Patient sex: F
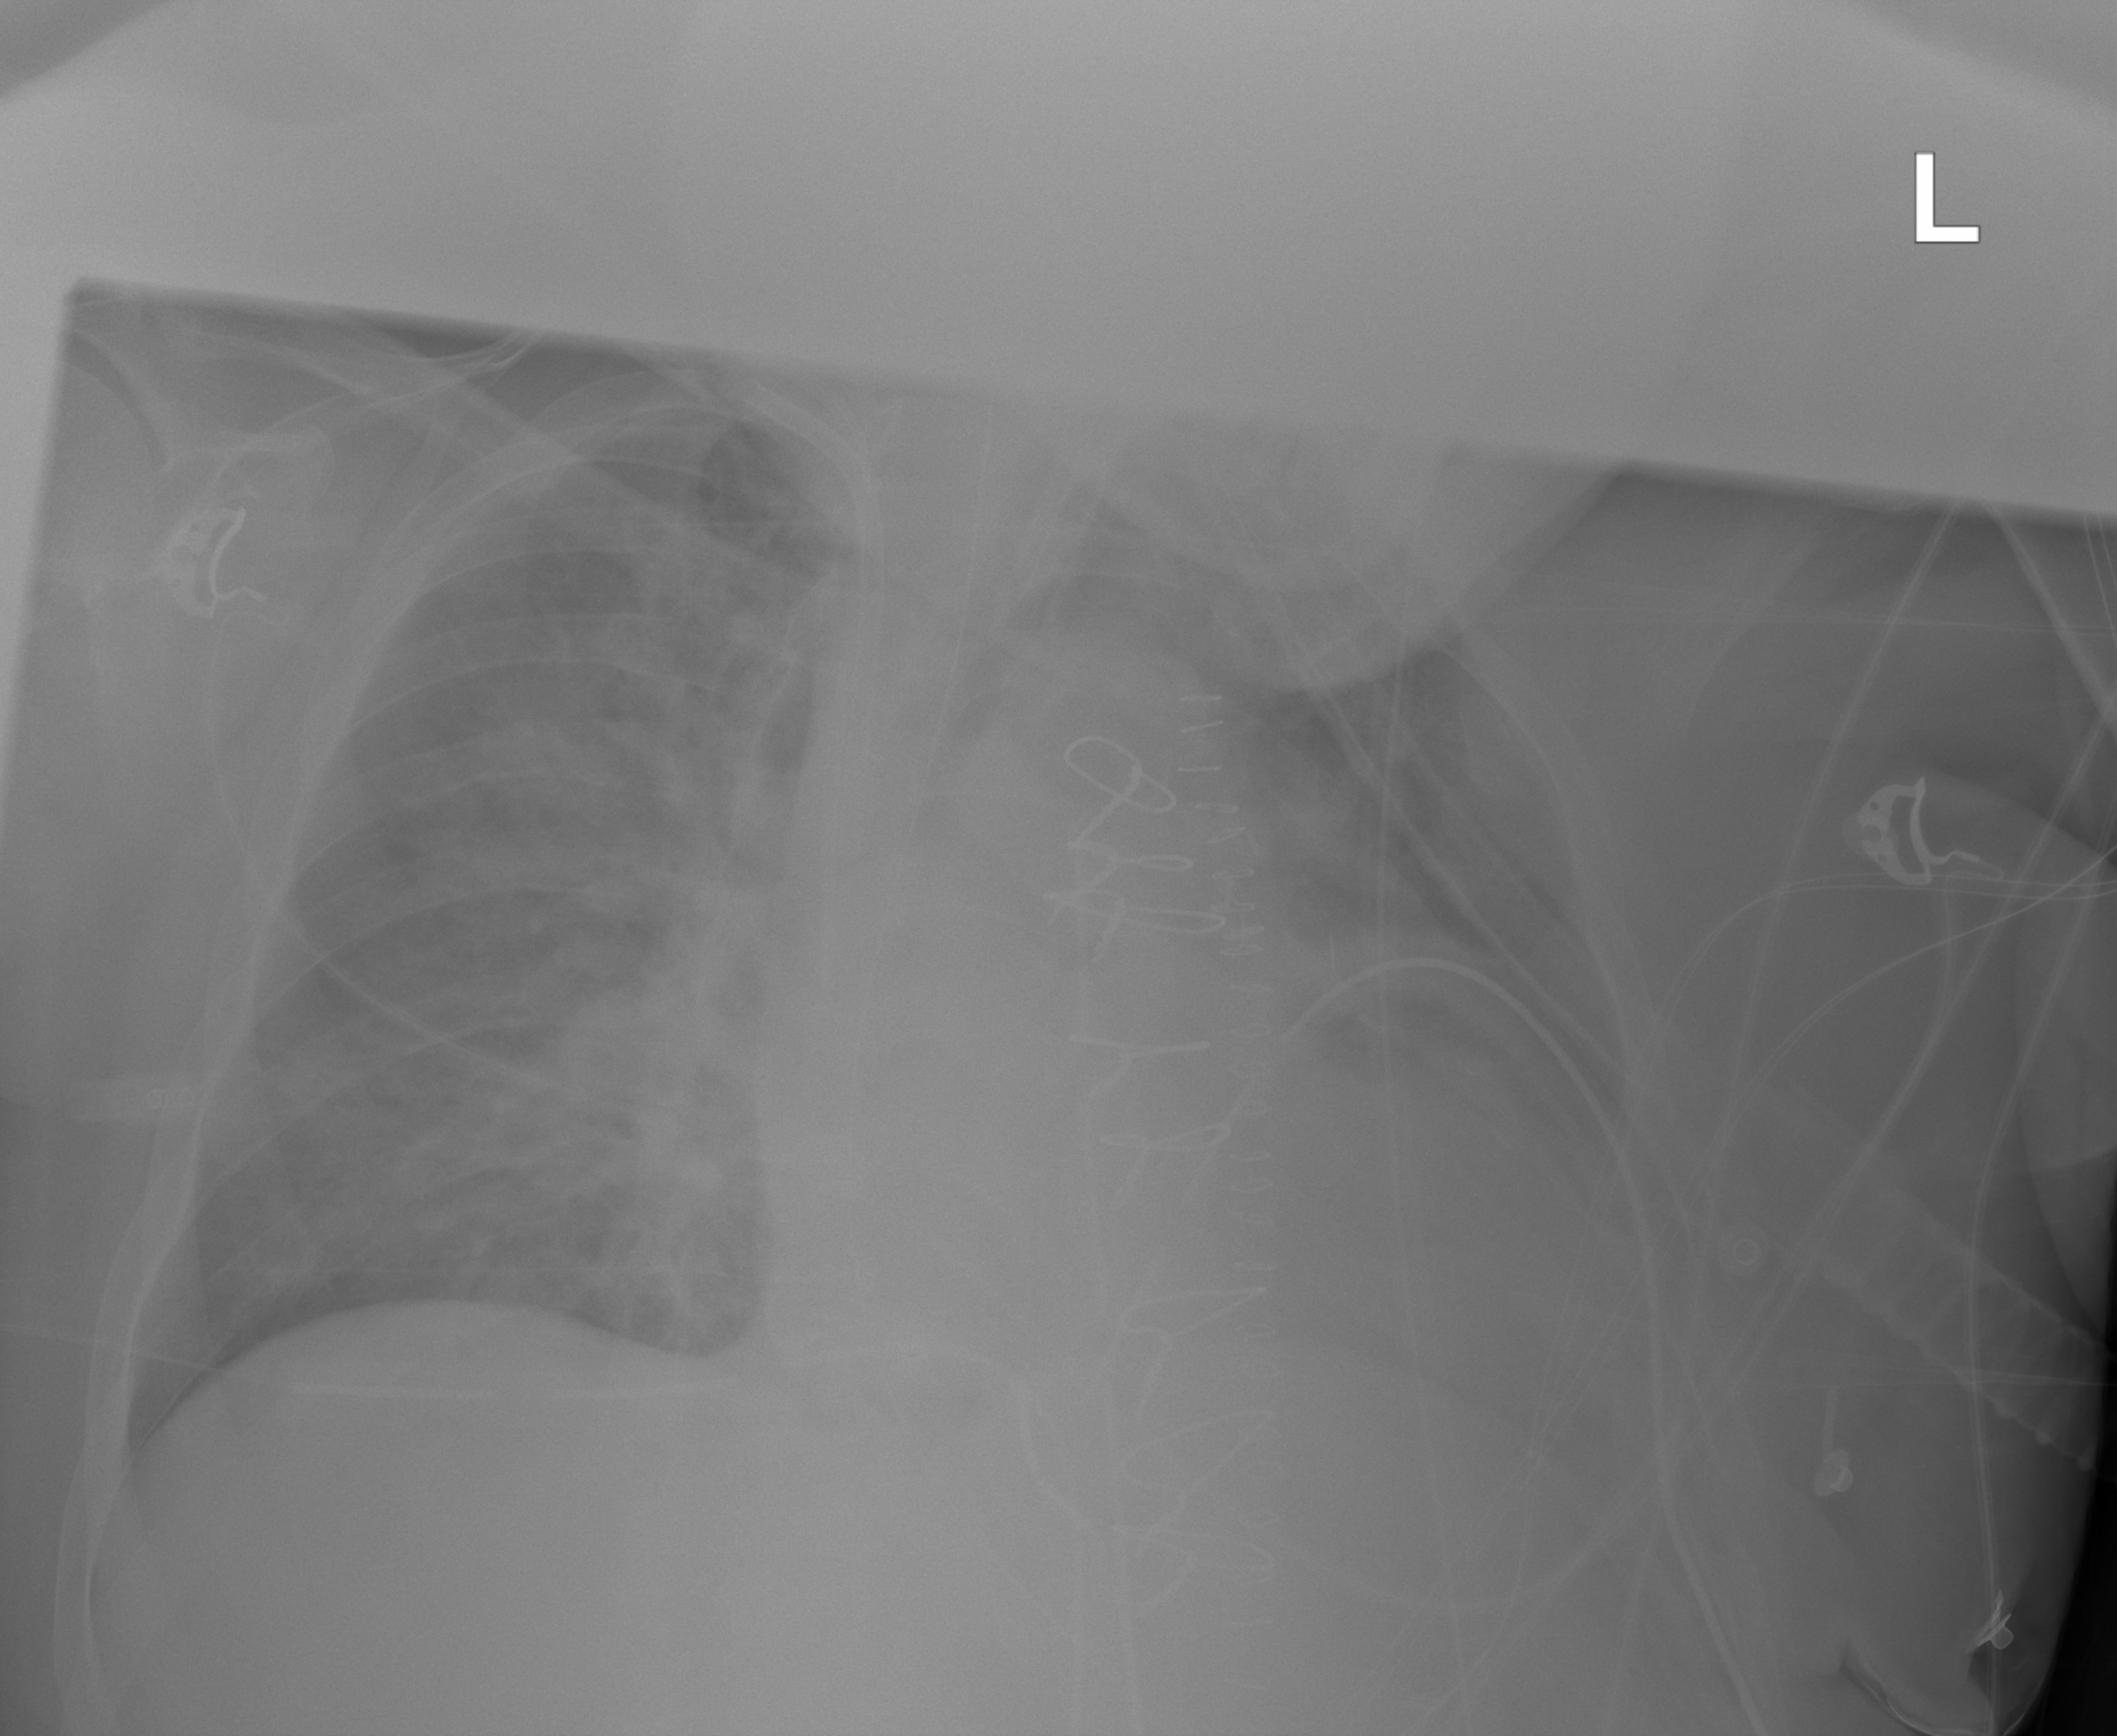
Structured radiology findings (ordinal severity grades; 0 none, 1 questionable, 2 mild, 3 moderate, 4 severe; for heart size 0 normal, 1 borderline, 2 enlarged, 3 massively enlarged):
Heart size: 2
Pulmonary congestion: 2
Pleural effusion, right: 0
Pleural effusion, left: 3
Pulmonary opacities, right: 2
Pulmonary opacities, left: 3
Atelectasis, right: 3
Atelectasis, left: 3